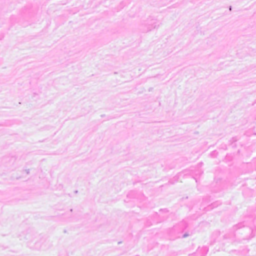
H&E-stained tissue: Breast